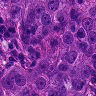
Metastatic tissue present: yes